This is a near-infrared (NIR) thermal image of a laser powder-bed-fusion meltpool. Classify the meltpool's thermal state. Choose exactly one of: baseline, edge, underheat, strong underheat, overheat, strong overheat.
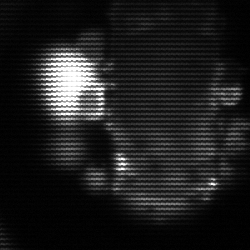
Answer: strong underheat